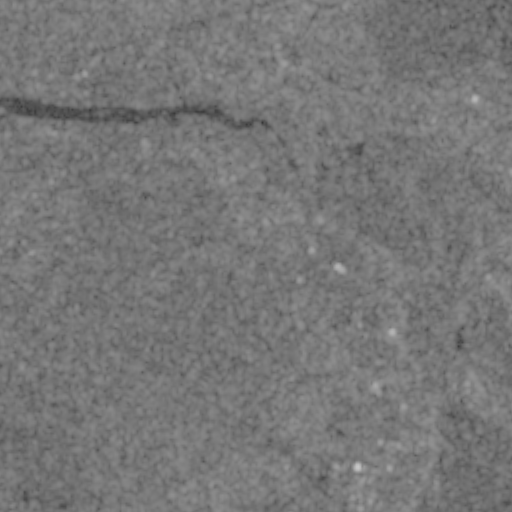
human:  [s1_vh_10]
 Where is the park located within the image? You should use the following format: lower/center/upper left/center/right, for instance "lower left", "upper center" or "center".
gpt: The park is located in the lower right of the image.
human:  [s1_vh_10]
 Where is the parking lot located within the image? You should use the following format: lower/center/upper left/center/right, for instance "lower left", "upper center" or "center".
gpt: The parking lot is located in the lower right of the image.
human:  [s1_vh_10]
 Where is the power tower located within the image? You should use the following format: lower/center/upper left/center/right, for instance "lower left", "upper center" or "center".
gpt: The power tower is located in the lower right of the image.
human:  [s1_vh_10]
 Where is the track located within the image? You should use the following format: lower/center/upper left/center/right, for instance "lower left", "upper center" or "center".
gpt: There is no track in the image.

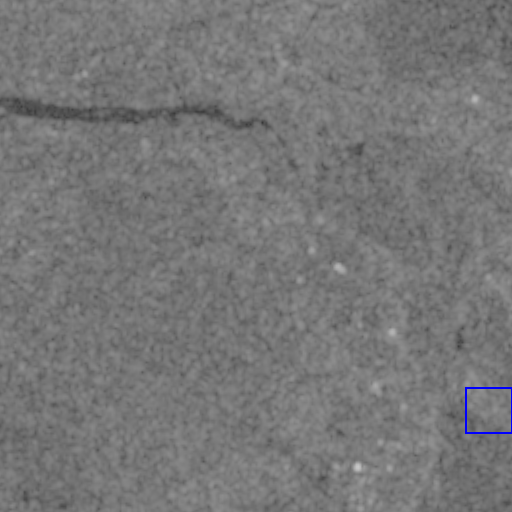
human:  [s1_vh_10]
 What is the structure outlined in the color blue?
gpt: The structure outlined in blue is a park.
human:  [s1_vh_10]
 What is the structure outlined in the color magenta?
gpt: There is no magenta outline.